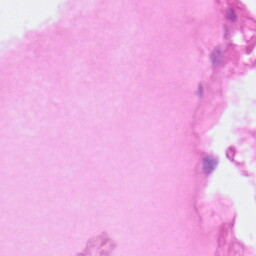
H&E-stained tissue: Pancreatic